Question: Point :: (x y) is known.
I have points inside a triangular region.
I know the coordinates of the vertices in initial and final positions. I know the initial coordinates of all the points inside the triangular region.
Now
The picture below shows the points in initial and final positions.

Can anyone tell me how to do this in OpenCV and C++ platform??
Can I do this for arbitary shaped contour also?
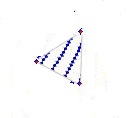
Answer: I'm using 3D coordinates to take account
- '[u v]'-
The overall transformation matrix will have the form
'''
[ a b u]
M = [ c d v]
[ 0 0 1]
'''
1. Take 3 points A=[x1 y1 1] and B=[x2 y2 1] and C=[x3 y3 1] from the triangle
2. Compare them with their position after transformation A' = [x1' y1' 1] and B'=[x2' y2' 1] and C'=[x3' y3' 1]. Id est: Do your math to get the transformation matrix M so that A' = M A and B' = M B and C' = M C
3. Apply x -> M x to every input points
Edit: Incorporate the translation in the matrix 'M' using <URL>
Edit: It seems "do your math" is not clear for you.
You'll realize that the 3 equations can be written as:
'''
[x1' x2' x3'] [x1 x2 x3]
[y1' y2' y3'] = M [y1 y2 y3]
[1 1 1 ] [1 1 1 ]
'''
or
'''
X' = M X
'''
Or
'''
M = X . X'^-1
'''
and yes, OpenCV has a function 'inv()' on matrices.